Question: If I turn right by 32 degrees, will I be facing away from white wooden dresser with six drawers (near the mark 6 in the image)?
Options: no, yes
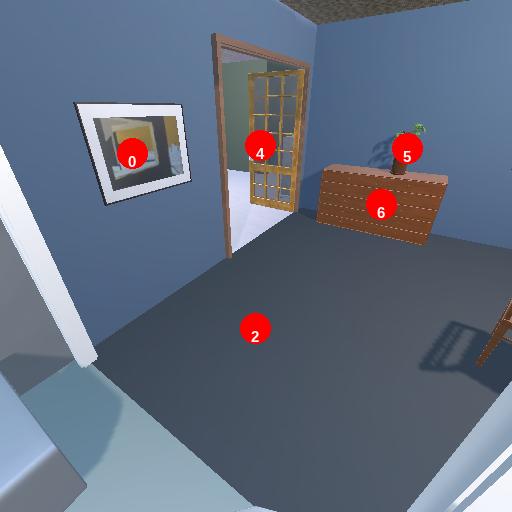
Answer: no